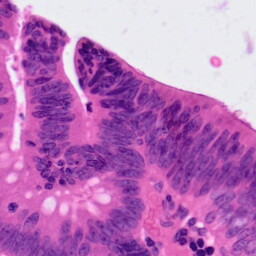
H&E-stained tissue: Colon